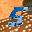
Label: 5